Field crop: maize
Growth stage: 1
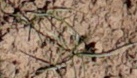
Species: lolium